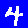
Digit: 4